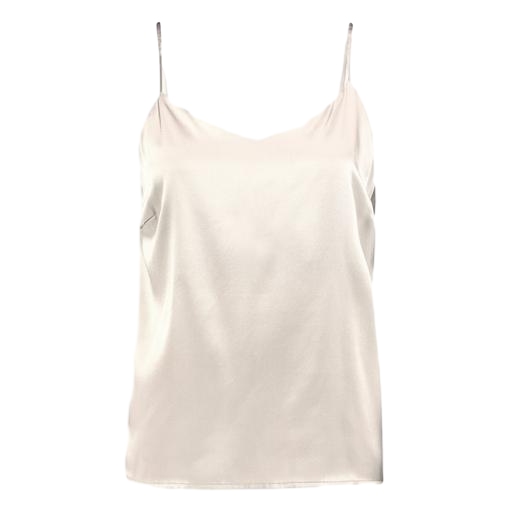
natural charmeuse v-neck cami, beige ezra busty cami, beige joan cami, white background